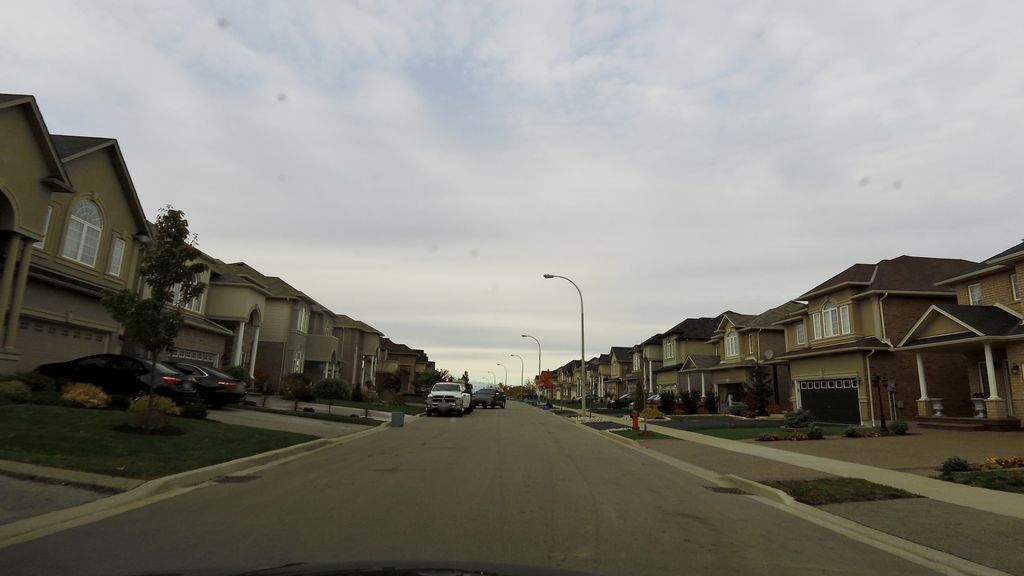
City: hamilton